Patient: sex F, age 74
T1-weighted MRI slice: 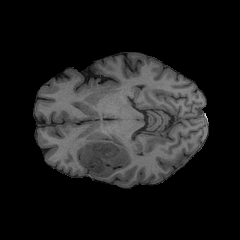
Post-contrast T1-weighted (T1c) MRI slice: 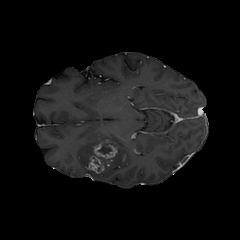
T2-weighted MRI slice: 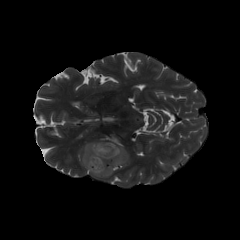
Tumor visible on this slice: yes
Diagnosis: Glioblastoma, IDH-wildtype
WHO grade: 4